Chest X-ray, PA view. Patient: 71 years old, sex M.
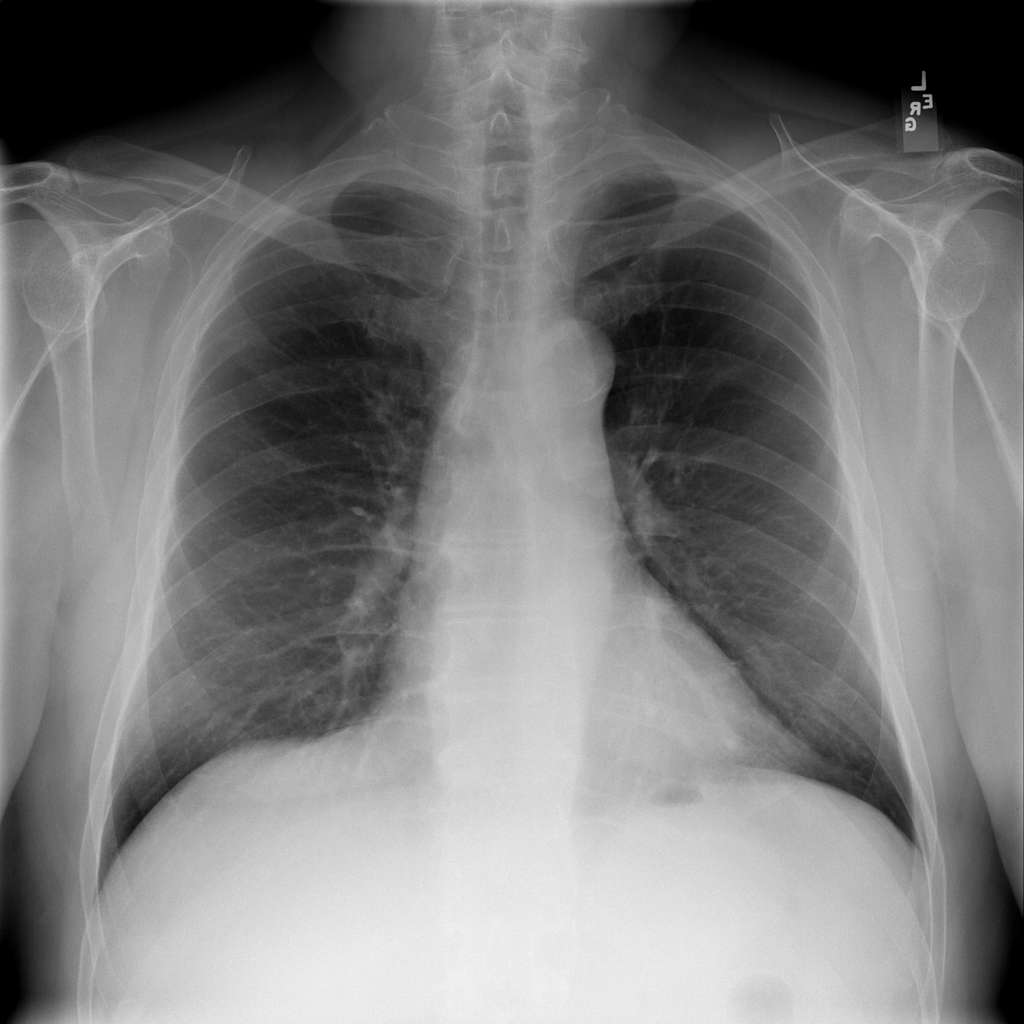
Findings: No Finding